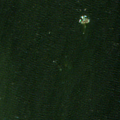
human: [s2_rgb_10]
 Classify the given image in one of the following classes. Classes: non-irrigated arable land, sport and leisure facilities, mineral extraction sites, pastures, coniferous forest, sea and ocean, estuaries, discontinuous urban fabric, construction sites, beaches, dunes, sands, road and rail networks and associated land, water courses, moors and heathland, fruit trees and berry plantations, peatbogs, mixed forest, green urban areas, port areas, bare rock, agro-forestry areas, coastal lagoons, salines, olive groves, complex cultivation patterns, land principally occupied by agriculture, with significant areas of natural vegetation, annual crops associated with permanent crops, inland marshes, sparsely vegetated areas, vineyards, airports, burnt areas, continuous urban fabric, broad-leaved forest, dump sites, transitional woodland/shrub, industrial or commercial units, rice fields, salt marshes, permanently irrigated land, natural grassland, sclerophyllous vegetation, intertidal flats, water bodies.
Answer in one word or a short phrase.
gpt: sea and ocean